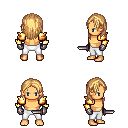
a pixel art fantasy rpg character, male body template, human, tanned skin, gold arm armor, white pants, light blonde long hairstyle, metal gloves, dagger, four views (front, back, left, right), 2x2 character sprite sheet, small pixel art, hard edges, no anti-aliasing